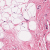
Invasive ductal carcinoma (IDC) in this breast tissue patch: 0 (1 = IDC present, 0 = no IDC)